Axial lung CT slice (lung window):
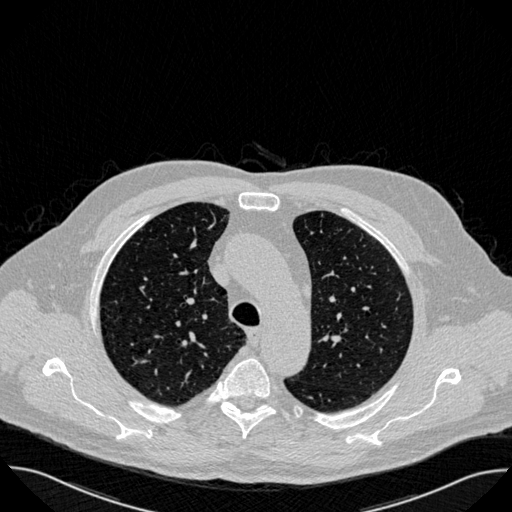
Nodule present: no